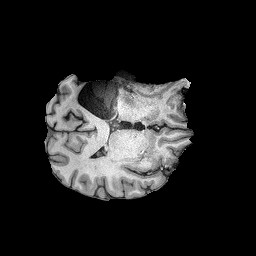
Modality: T1w
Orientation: axial
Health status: ill